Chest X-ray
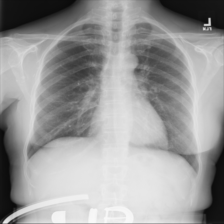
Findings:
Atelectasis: negative
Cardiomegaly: negative
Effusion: negative
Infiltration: negative
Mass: negative
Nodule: negative
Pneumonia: negative
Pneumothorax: negative
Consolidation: negative
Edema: negative
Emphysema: negative
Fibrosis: negative
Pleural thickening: negative
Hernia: negative